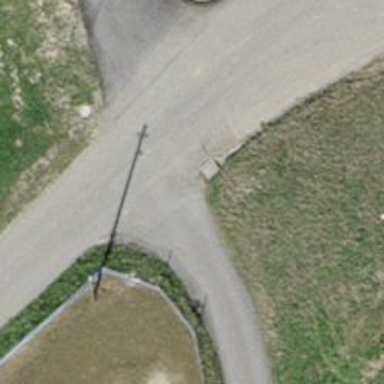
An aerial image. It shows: Asphalt track with grade1 tracktype.